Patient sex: M
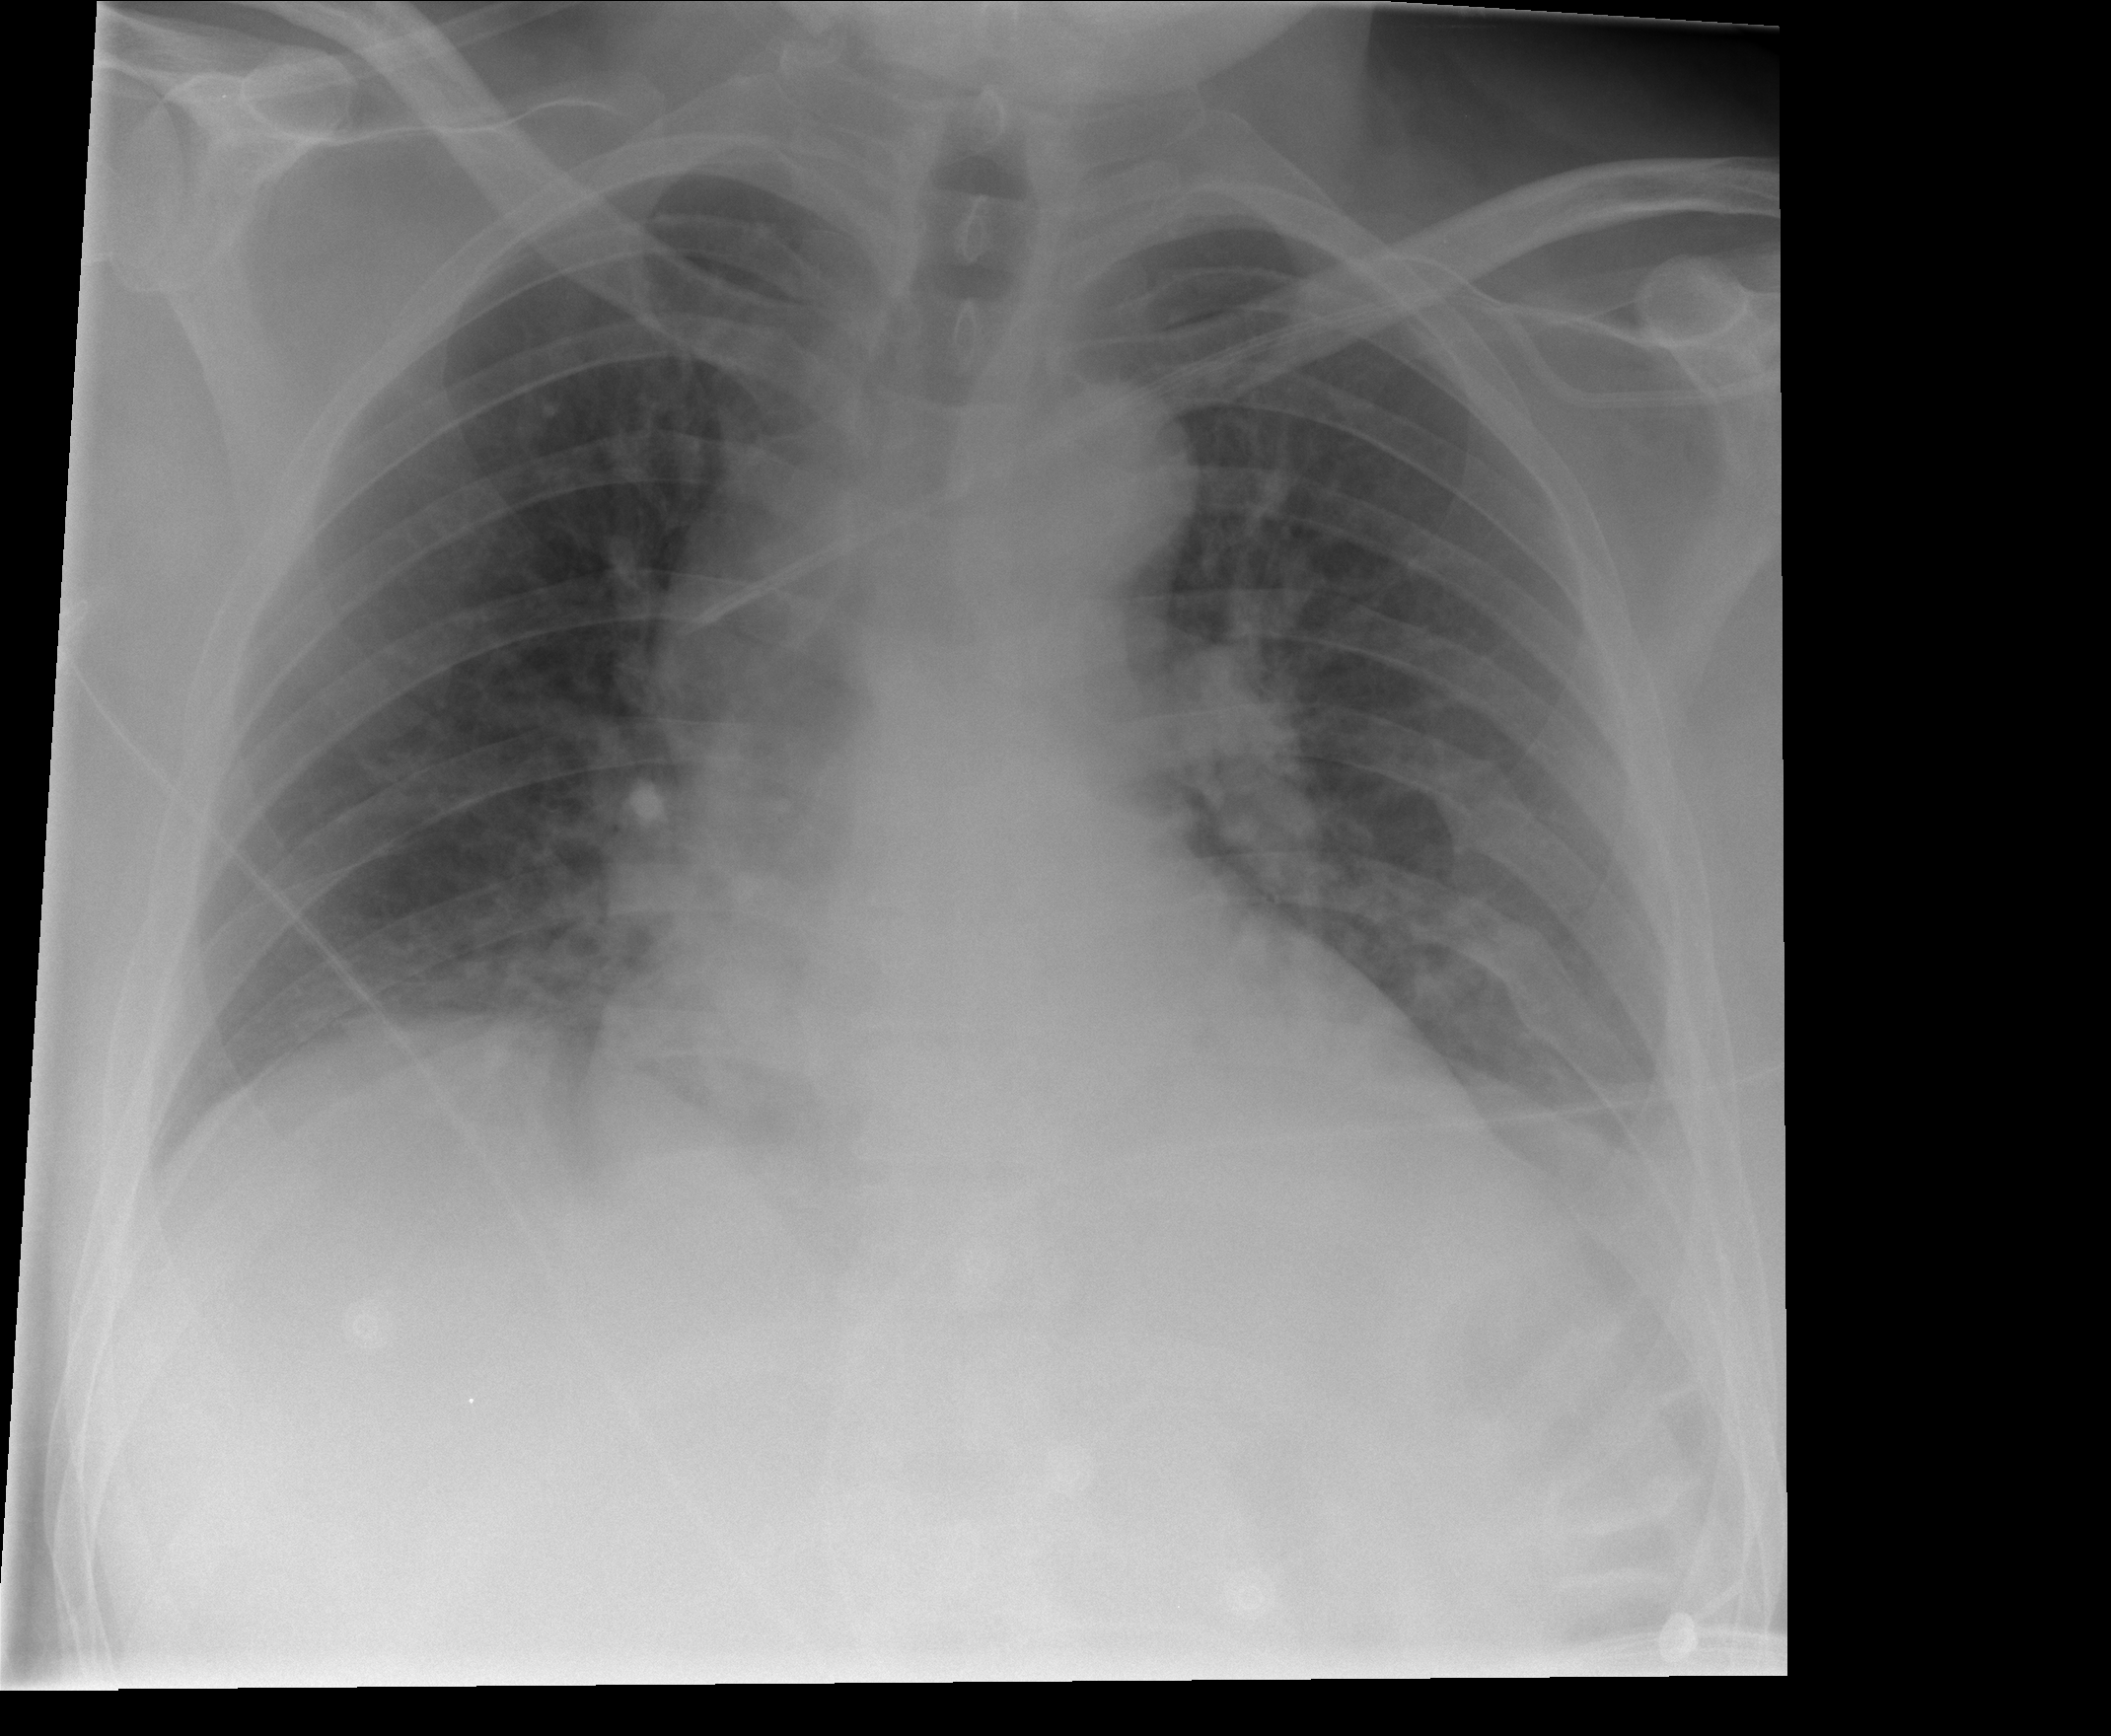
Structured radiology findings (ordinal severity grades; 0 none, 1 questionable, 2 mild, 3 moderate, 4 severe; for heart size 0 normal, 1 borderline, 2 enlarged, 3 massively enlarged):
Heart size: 0
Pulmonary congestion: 2
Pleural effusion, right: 0
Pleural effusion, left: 2
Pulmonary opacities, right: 0
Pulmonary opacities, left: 0
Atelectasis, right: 0
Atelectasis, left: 2